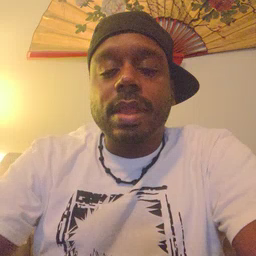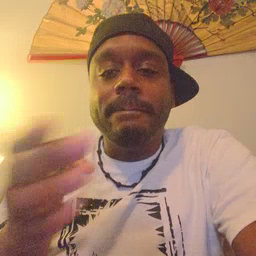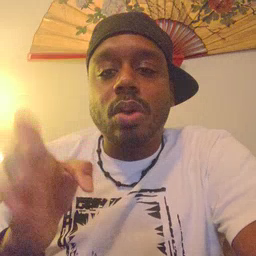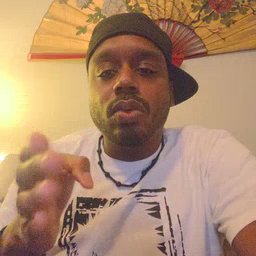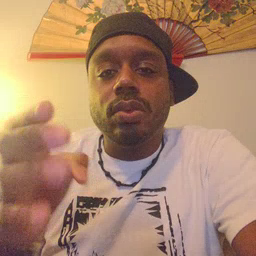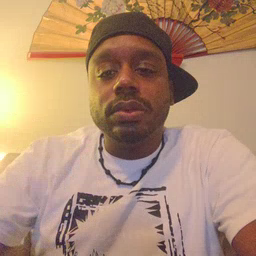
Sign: blue